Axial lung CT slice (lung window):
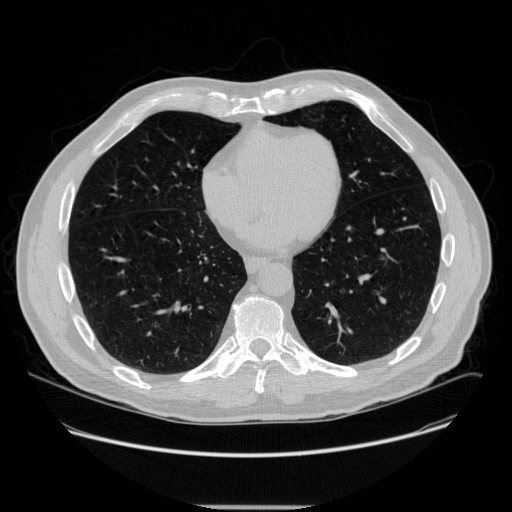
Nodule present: no